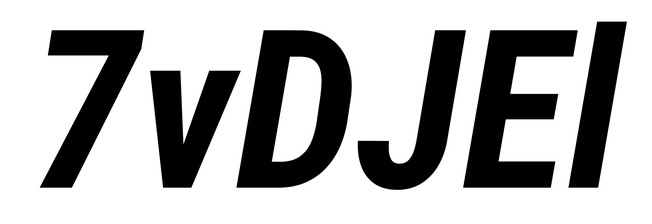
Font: Roboto-Italic_Condensed_Bold_Italic